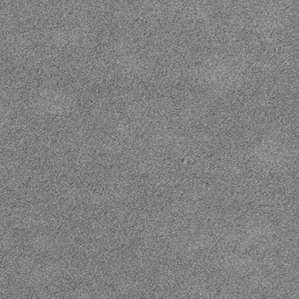
Label: frost